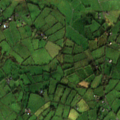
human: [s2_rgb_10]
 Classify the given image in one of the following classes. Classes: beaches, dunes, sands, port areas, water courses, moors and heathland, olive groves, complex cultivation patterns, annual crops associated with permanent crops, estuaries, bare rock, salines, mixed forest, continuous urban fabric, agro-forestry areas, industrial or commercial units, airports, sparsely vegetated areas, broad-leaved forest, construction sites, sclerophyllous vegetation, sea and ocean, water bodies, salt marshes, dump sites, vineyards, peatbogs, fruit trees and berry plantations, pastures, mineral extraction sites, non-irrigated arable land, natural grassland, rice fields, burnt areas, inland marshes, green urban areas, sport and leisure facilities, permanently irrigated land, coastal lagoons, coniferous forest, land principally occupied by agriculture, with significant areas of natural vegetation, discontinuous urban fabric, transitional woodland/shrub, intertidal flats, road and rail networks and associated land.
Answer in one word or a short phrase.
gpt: pastures